Field crop: maize
Growth stage: 1
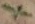
Species: atriplex